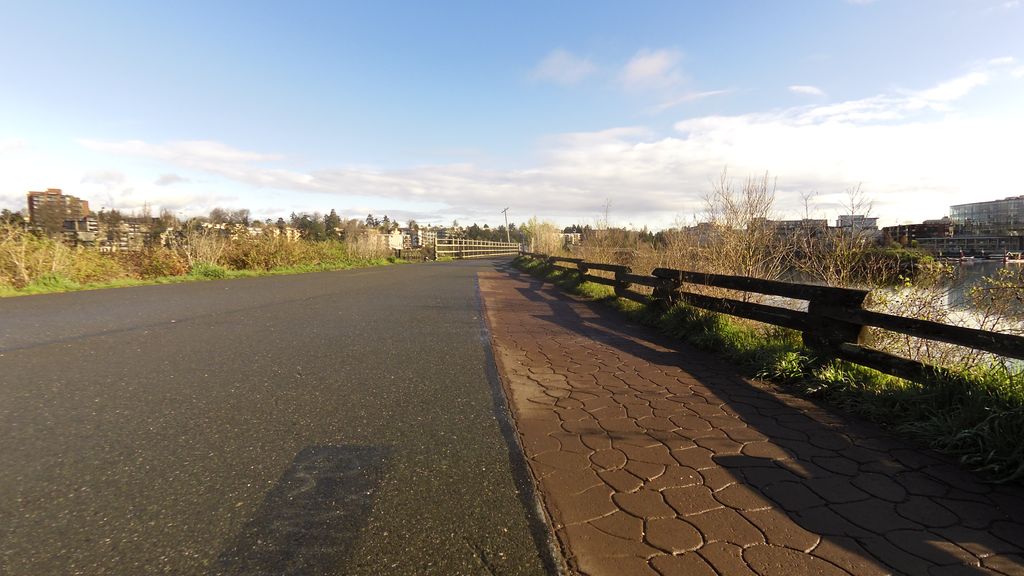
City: victoria